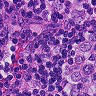
Metastatic tissue present: yes